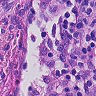
Metastatic tissue present: yes